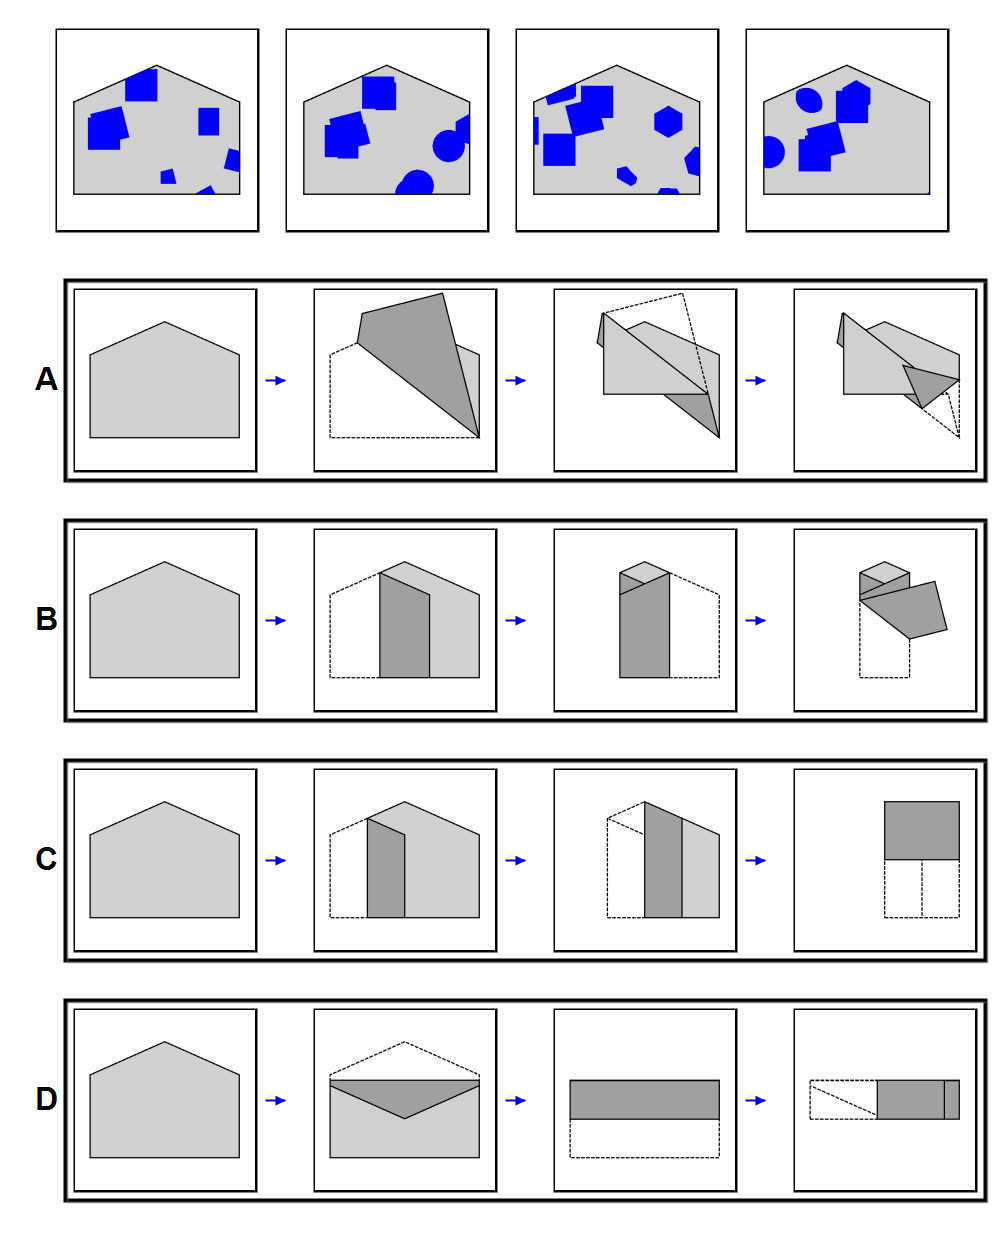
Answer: A